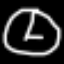
Label: clock